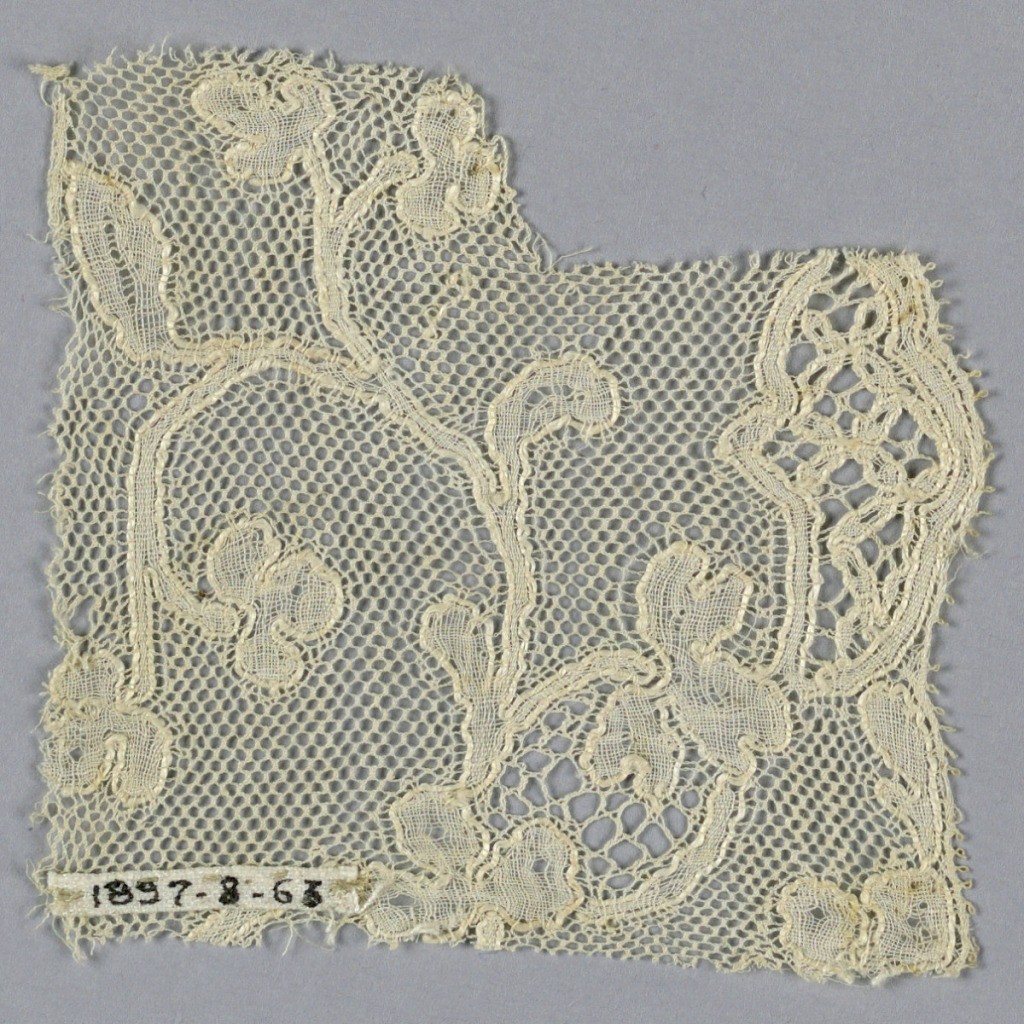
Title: Fragment
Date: late 18th century
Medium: linen Technique: bobbin lace (Mechlin-style)
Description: Fragment has a pattern of openwork ovals linked by a scrolling floral vine. Slightly scalloped edge.